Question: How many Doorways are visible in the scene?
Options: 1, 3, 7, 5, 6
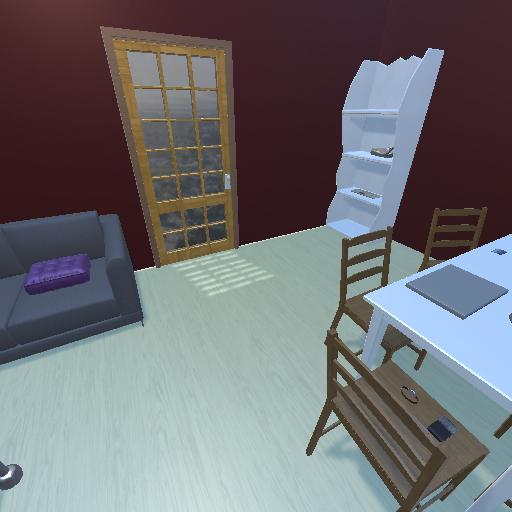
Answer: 1